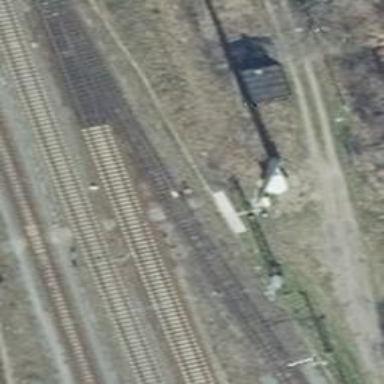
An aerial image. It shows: Wedge is used for the railway derail.